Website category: university
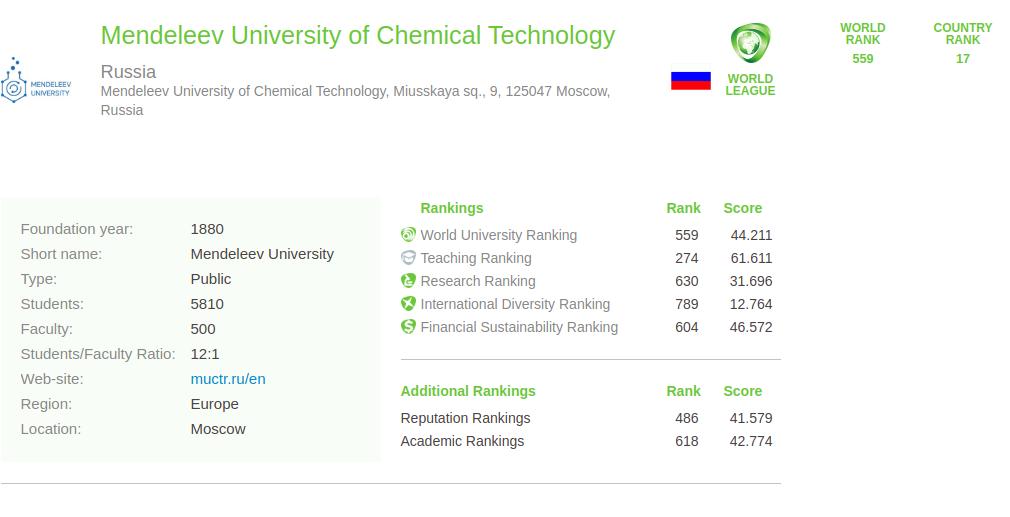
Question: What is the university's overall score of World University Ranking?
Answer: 44.211

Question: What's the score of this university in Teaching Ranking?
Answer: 61.611

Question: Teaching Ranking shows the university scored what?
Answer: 61.611

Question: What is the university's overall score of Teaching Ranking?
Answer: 61.611

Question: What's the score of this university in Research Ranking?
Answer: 31.696

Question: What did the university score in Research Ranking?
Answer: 31.696

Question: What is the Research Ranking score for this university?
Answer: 31.696

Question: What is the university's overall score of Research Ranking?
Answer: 31.696

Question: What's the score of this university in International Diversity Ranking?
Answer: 12.764

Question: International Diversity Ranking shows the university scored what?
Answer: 12.764

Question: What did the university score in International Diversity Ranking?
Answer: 12.764

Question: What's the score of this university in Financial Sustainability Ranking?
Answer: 46.572

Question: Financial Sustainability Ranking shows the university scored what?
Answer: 46.572

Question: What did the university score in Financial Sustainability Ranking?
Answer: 46.572

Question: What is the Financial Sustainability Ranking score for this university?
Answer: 46.572

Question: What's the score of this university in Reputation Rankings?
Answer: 41.579

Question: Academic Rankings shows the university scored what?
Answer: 42.774

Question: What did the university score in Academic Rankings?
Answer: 42.774

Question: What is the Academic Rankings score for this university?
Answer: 42.774

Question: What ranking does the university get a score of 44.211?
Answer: World University Ranking

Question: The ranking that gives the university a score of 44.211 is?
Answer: World University Ranking

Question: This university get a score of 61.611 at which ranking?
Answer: Teaching Ranking

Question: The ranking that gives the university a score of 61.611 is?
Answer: Teaching Ranking

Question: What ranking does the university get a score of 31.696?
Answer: Research Ranking

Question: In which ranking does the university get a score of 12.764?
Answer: International Diversity Ranking

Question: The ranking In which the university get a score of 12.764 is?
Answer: International Diversity Ranking

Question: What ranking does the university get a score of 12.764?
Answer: International Diversity Ranking

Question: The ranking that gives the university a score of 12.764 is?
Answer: International Diversity Ranking

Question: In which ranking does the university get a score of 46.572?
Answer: Financial Sustainability Ranking

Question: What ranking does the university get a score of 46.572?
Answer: Financial Sustainability Ranking

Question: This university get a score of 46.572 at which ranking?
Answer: Financial Sustainability Ranking

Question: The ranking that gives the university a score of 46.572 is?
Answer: Financial Sustainability Ranking

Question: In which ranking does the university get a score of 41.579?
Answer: Reputation Rankings

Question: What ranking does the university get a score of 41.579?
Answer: Reputation Rankings

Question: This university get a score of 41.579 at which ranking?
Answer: Reputation Rankings

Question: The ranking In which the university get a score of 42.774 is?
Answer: Academic Rankings

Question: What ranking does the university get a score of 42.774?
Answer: Academic Rankings